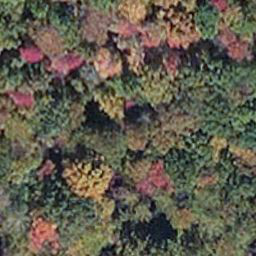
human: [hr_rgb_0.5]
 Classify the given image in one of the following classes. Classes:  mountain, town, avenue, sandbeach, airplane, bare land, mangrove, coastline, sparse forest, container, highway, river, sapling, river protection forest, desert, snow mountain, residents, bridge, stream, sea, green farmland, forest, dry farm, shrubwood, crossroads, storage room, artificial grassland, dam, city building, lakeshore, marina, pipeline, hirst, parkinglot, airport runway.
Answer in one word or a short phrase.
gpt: mangrove